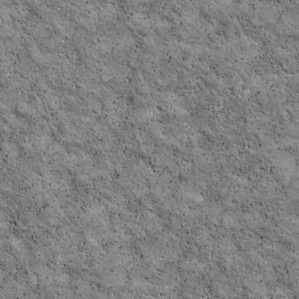
Label: non_frost